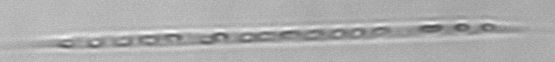
Label: Rhizosolenia